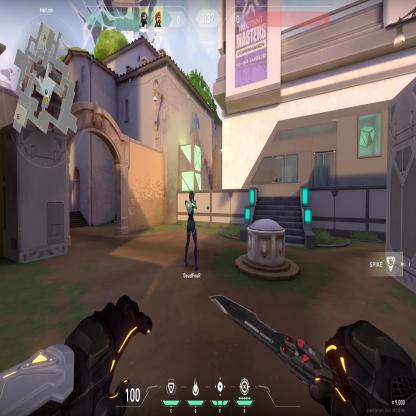
Label: teammate